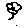
Label: flower